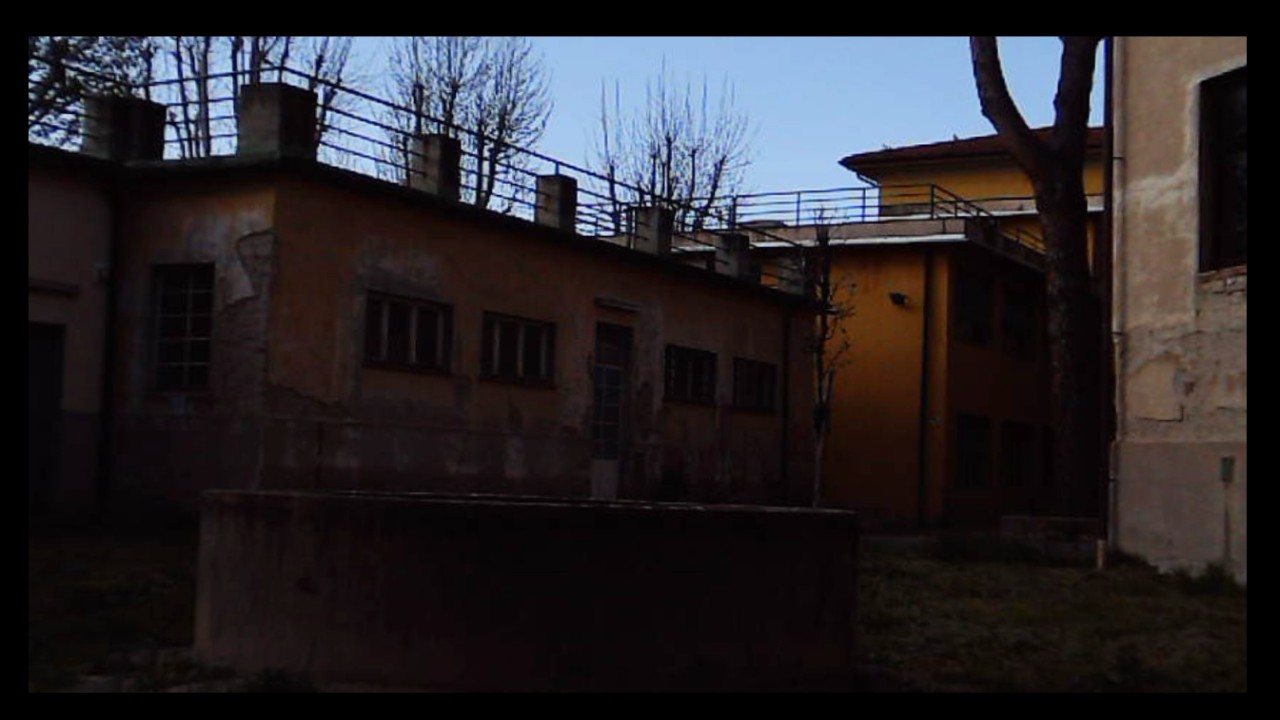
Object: Betafpv air75